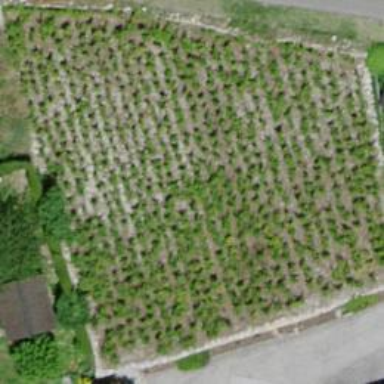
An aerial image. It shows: Vineyard.